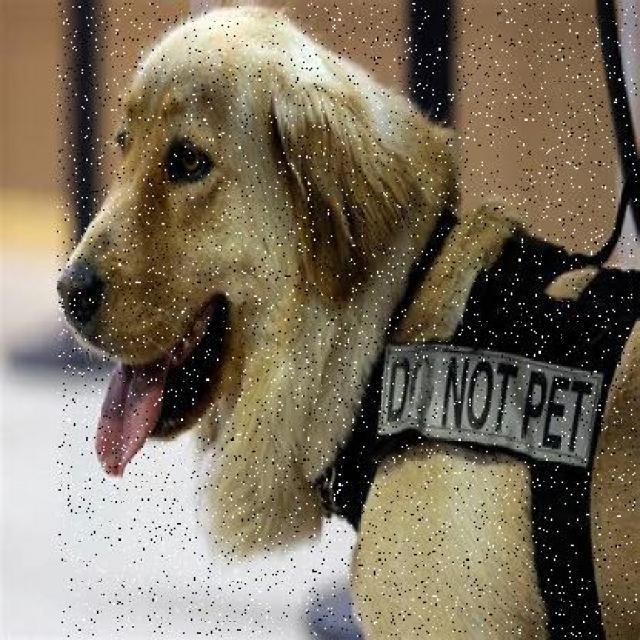
Healthy canine skin — no visible lesions, inflammation, or abnormalities. The skin and coat appear normal.